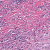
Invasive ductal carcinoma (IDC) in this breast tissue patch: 0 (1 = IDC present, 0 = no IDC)